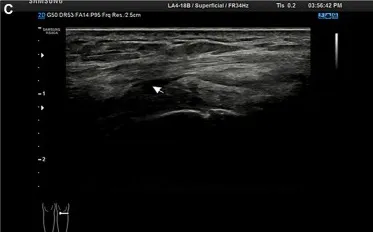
Patient joint ultrasonography images. (C) The image reveals knee joint effusion.
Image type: radiology (ultrasound)